Field crop: maize
Growth stage: 2
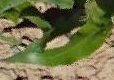
Species: maize